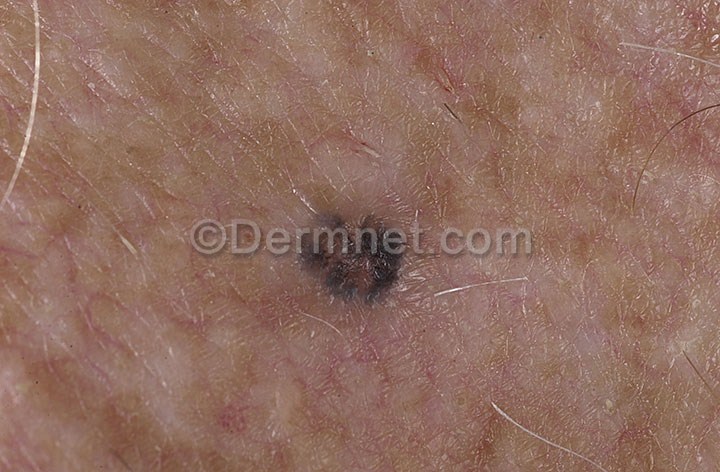
Disease: Actinic Keratosis Basal Cell Carcinoma and other Malignant Lesions